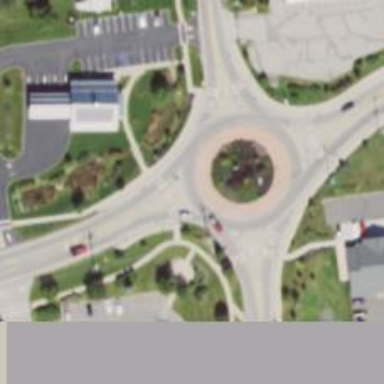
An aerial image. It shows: Tertiary road with asphalt surface leading to roundabout.